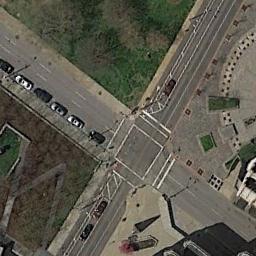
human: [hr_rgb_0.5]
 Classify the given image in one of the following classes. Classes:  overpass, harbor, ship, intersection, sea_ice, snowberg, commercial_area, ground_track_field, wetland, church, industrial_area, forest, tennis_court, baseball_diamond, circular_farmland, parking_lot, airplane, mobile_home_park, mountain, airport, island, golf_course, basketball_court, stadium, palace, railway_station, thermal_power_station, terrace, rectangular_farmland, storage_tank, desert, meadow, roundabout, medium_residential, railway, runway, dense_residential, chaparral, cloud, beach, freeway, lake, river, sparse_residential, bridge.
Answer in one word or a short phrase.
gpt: intersection